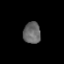
Tissue: prostate
Cell type: NK cells
Senescence score: 0.3433
Nuclear area (px): 364
Mean DAPI intensity: 104.668